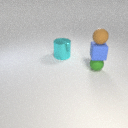
small blue rubber cube above small green rubber sphere